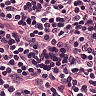
Metastatic tissue present: no